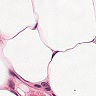
Metastatic tissue present: no